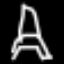
Label: The Eiffel Tower